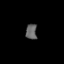
Tissue: lung
Cell type: T cells
Senescence score: 0.2206
Nuclear area (px): 169
Mean DAPI intensity: 98.704